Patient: sex M, age 46
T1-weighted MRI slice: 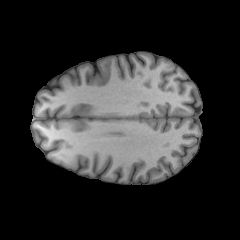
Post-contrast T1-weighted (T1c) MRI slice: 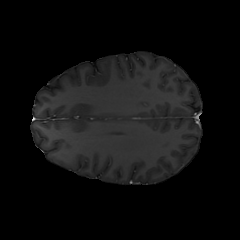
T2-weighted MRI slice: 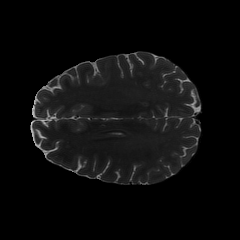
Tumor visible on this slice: no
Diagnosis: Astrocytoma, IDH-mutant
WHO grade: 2